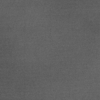
Label: dusty